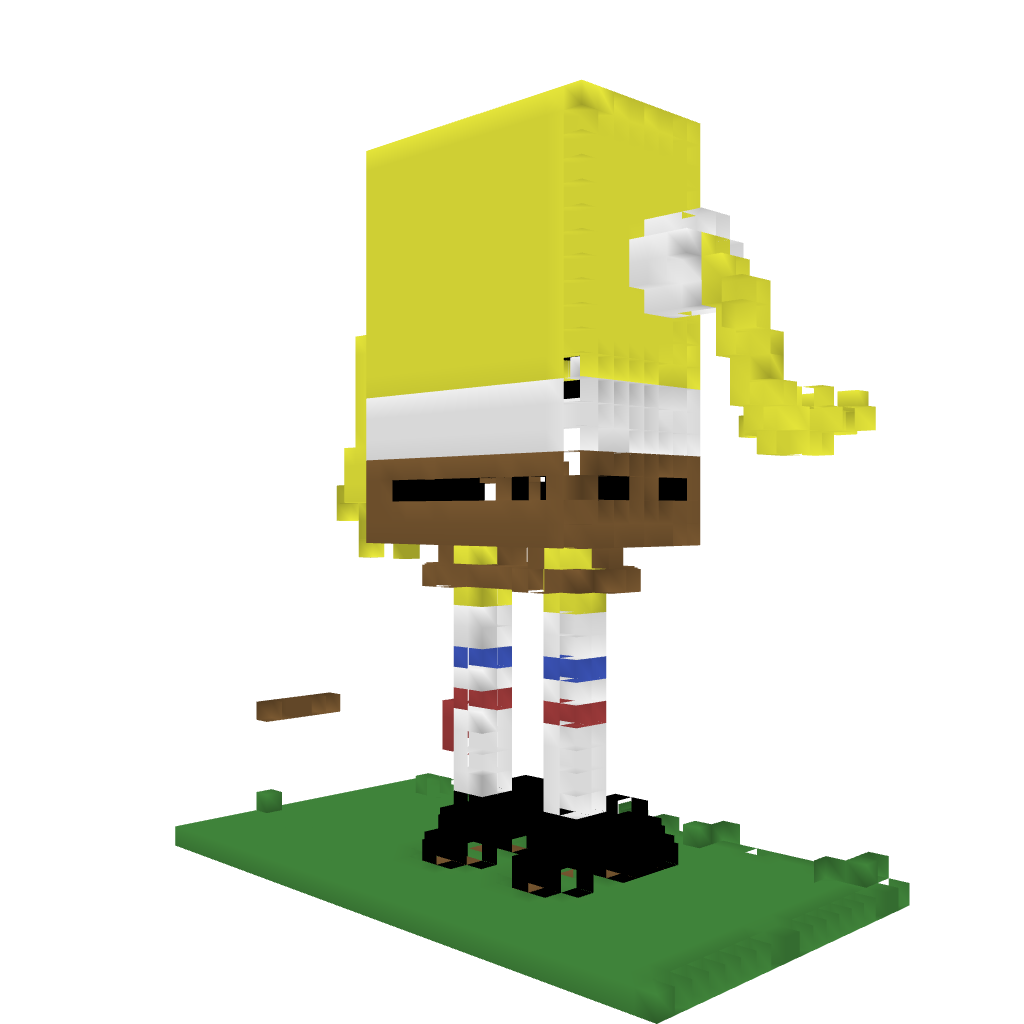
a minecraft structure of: Spongebob/Svampebob high quality